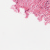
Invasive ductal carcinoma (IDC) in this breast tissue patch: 0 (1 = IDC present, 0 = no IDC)